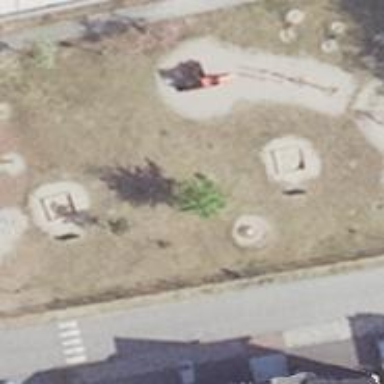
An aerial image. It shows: Playground area for leisure activities on the land.